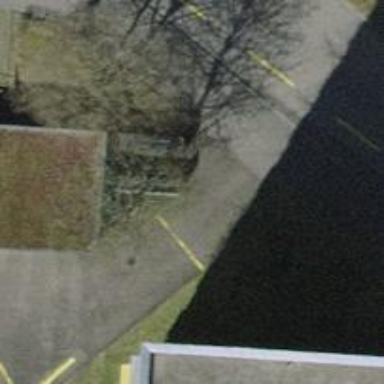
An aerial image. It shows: Asphalt parking aisle road.